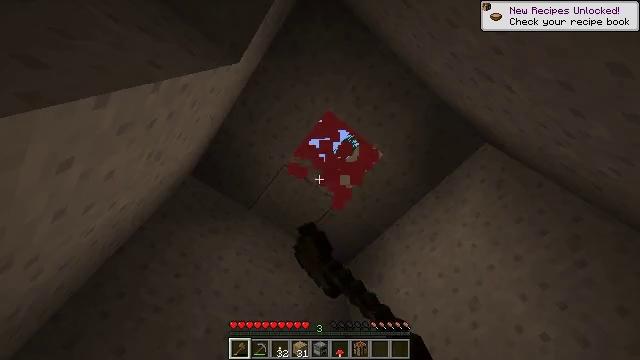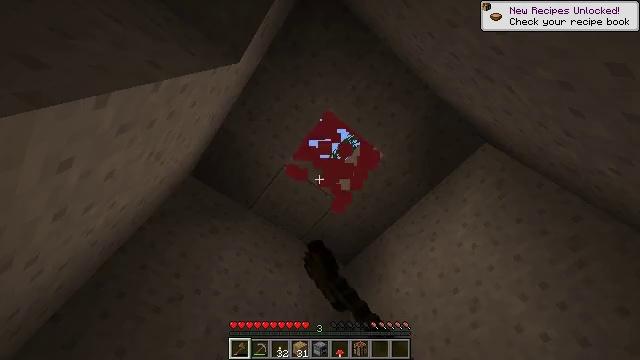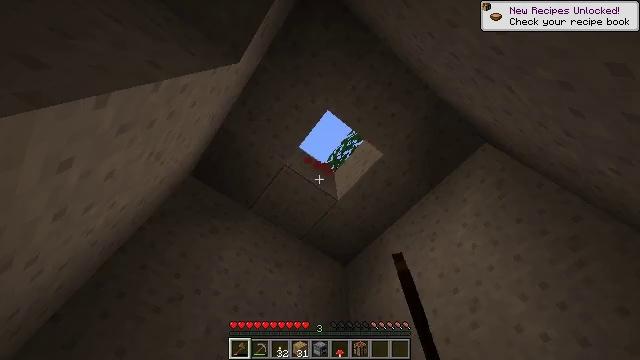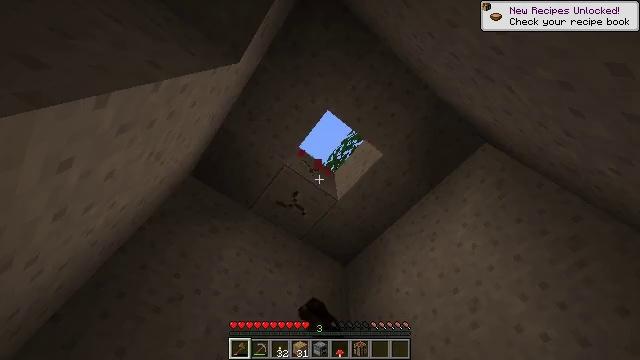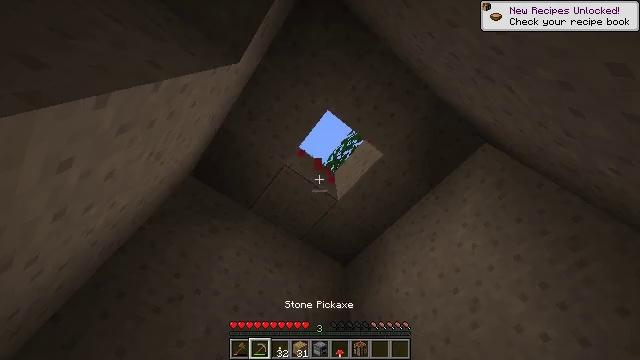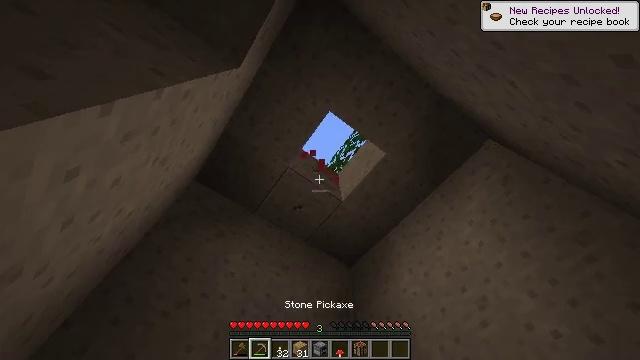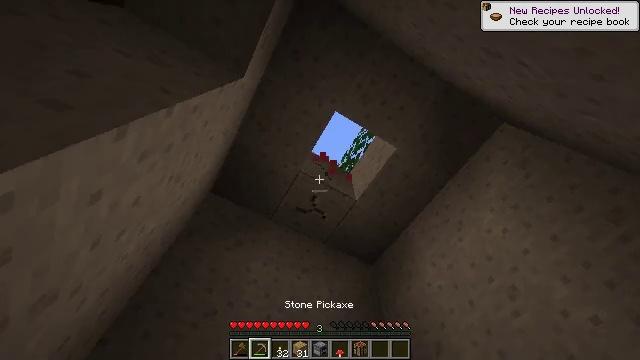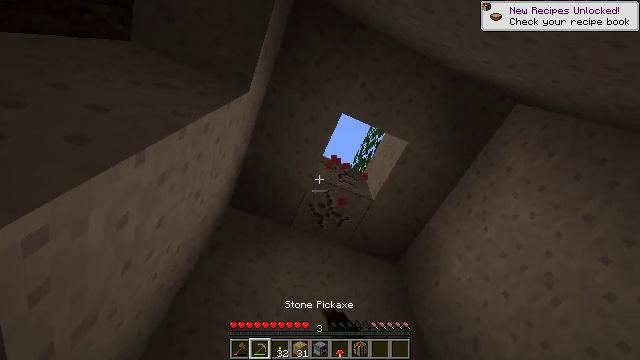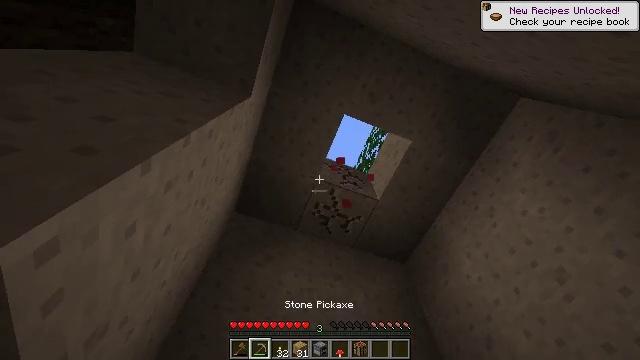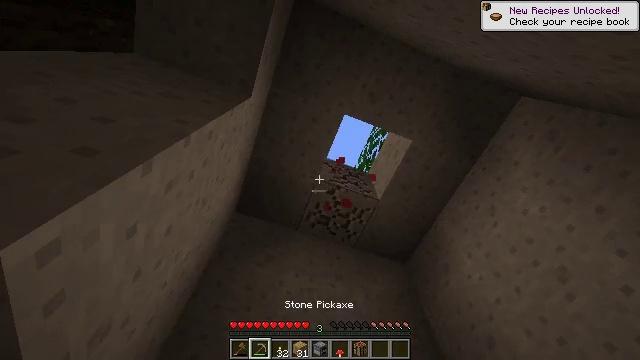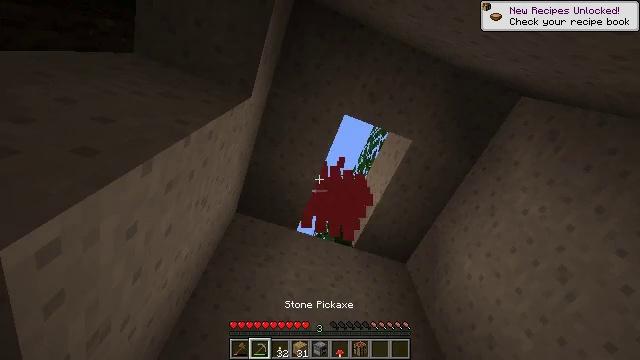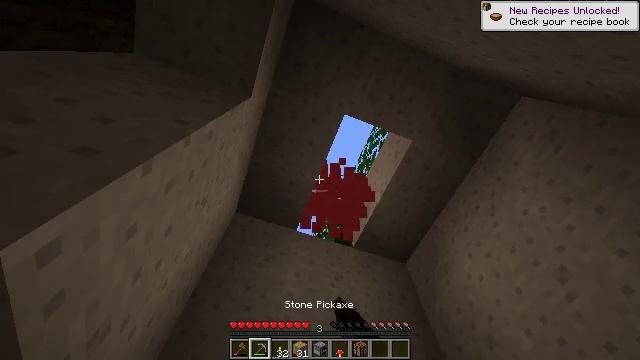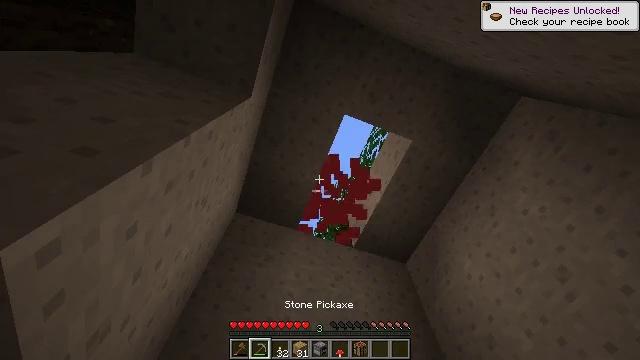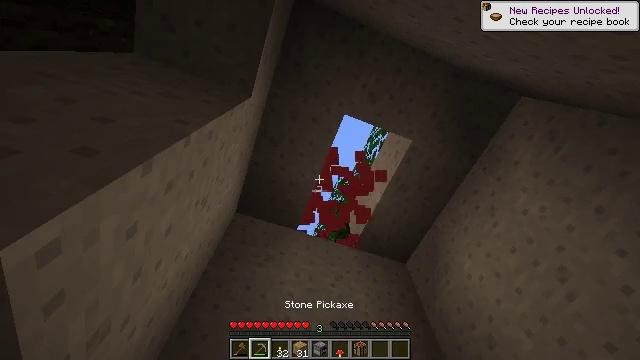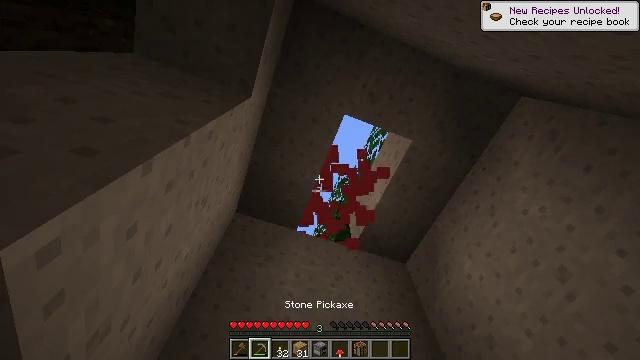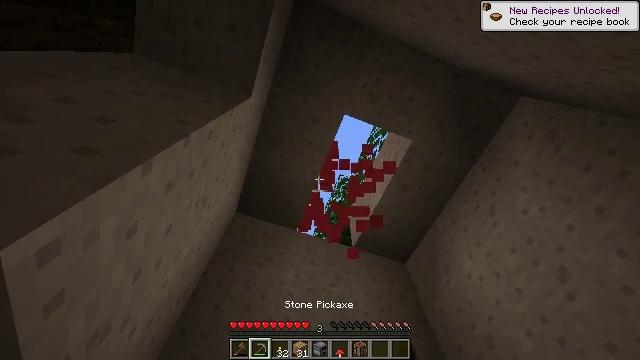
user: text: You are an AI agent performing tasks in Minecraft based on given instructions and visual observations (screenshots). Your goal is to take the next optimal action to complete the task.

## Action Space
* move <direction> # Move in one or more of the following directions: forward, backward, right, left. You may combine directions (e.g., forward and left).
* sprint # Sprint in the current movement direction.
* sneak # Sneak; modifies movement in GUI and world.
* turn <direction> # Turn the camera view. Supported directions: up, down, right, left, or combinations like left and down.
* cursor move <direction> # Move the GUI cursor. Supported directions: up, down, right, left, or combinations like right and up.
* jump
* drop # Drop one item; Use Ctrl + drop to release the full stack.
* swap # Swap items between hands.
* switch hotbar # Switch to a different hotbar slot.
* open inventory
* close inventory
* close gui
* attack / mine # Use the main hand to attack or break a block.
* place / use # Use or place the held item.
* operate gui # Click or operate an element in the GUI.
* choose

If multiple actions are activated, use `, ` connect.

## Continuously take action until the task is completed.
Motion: motion action
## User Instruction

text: Obtain red mushroom blocks for decoration.
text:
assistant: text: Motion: attack / mine
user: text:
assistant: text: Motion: attack / mine
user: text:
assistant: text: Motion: attack / mine
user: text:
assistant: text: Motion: attack / mine
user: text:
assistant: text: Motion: turn left, attack / mine
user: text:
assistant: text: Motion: turn left, attack / mine
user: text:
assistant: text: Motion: turn left, attack / mine
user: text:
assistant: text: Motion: turn left, attack / mine
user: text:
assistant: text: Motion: attack / mine
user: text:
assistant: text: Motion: attack / mine
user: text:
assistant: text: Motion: attack / mine
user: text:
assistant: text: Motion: attack / mine
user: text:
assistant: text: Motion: attack / mine
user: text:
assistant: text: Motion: attack / mine
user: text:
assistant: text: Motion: attack / mine
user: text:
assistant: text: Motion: attack / mine
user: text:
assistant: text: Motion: turn left, attack / mine
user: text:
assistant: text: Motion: turn left and up, attack / mine
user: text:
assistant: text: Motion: attack / mine
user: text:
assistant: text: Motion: attack / mine
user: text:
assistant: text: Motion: attack / mine
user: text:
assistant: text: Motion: attack / mine
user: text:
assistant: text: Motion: attack / mine
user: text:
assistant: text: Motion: attack / mine
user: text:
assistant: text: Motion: attack / mine
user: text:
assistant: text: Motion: attack / mine
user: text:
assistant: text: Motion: attack / mine
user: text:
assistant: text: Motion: turn left and down, attack / mine
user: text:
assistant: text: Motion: attack / mine
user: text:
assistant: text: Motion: attack / mine